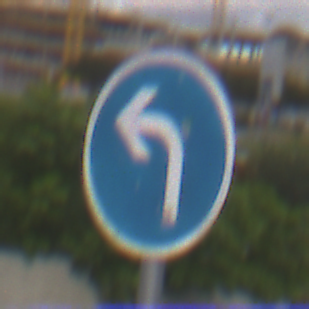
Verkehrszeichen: VorgeschriebeneFahrtrichtungLinks
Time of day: MorningAfternoon
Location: Outdoor (Suburban)
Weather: PartlyCloudy
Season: NotSpecified
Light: Natural